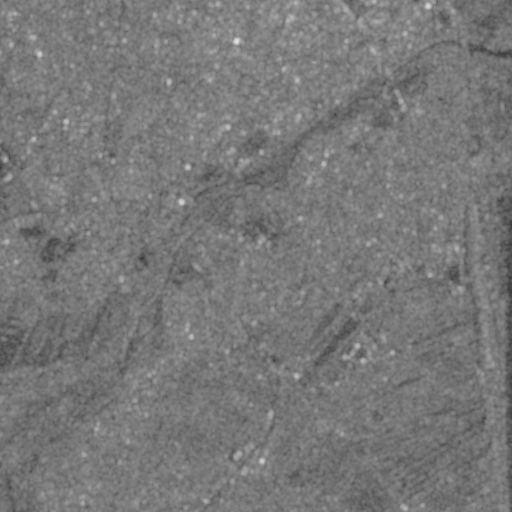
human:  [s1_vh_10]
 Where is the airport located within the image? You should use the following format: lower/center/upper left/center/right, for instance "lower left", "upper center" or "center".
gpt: The airport is located in the upper left of the image.
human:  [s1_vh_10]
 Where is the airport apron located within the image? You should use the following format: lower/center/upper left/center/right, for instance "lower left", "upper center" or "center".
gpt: The airport apron is located in the upper left of the image.
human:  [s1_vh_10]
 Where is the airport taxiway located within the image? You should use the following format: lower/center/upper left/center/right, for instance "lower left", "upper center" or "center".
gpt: The airport taxiway is located in the upper left of the image.
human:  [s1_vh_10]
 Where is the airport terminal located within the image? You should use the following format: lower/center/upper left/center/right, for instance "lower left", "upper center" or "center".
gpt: The airport terminal is located in the center left of the image.
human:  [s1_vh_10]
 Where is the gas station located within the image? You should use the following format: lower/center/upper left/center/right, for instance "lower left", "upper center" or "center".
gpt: The gas station is located in the center left of the image.
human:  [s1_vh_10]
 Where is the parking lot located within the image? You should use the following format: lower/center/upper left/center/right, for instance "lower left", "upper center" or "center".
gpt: The parking lot is located in the center left of the image.
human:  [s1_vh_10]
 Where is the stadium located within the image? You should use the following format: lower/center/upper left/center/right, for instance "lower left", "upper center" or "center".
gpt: The stadium is located in the upper right of the image.
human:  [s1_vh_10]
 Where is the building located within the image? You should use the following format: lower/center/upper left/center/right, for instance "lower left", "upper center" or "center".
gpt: There is no building in the image.

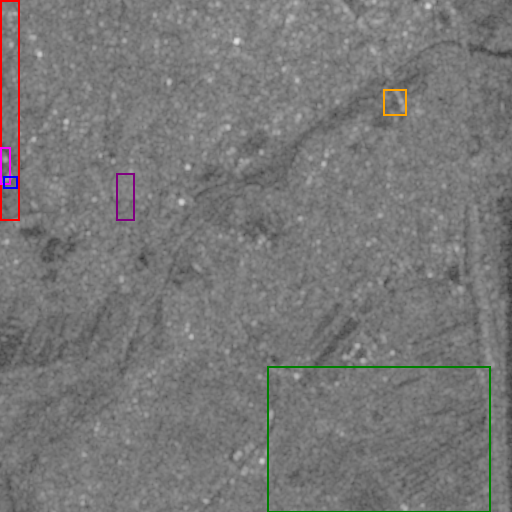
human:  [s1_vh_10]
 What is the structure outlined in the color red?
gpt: The structure outlined in red is an airport.
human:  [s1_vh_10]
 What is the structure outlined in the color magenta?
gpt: The structure outlined in magenta is an airport apron.
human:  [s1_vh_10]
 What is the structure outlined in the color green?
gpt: The structure outlined in green is a crop field.
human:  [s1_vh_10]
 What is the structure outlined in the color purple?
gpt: The structure outlined in purple is a park.
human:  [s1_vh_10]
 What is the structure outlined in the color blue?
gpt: The structure outlined in blue is a parking lot.
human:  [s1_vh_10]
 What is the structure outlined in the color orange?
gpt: The structure outlined in orange is a stadium.
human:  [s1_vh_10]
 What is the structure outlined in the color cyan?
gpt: There is no cyan outline.